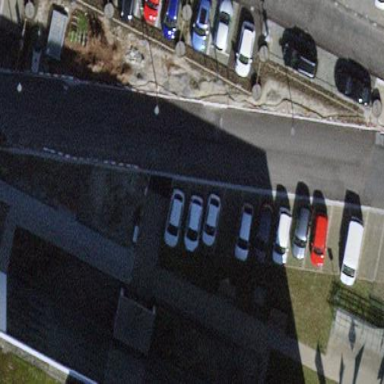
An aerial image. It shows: Parking area with grass paver surface.